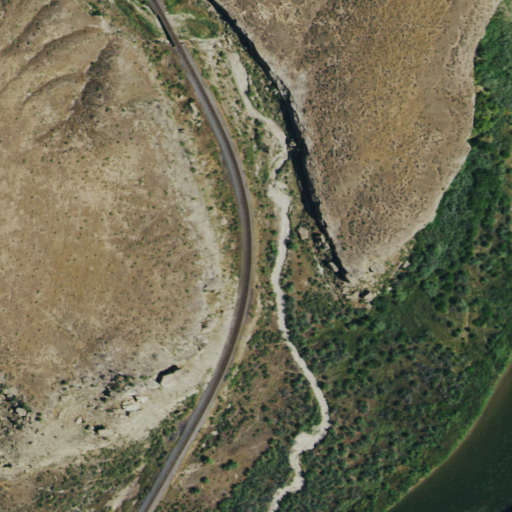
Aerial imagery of valley in Colorado named Sulphur Gulch containing shrub, woody wetlands, grassland, herbaceous wetlands, open water, and high intensity development